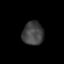
Tissue: prostate
Cell type: Myeloid cells
Senescence score: 0.7133
Nuclear area (px): 487
Mean DAPI intensity: 66.193